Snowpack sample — Snodgrass Mountain, Crested Butte, Colorado (2/4/25, 12:06 PM MST)
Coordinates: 38.923, -106.968
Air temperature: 35 °F
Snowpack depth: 80 cm
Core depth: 80 cm
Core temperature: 32 °F
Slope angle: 14°, slope face: 78°
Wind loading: low
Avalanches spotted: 0
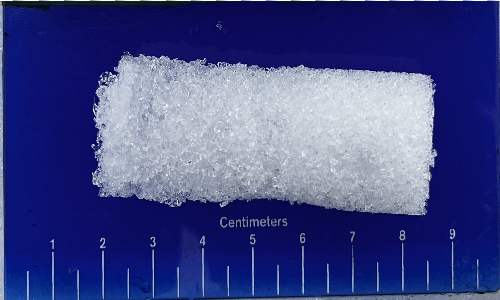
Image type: core
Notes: No avalanches nearby, unusually warm weather for the last month reported by residents, Collected 25 yards from treeline